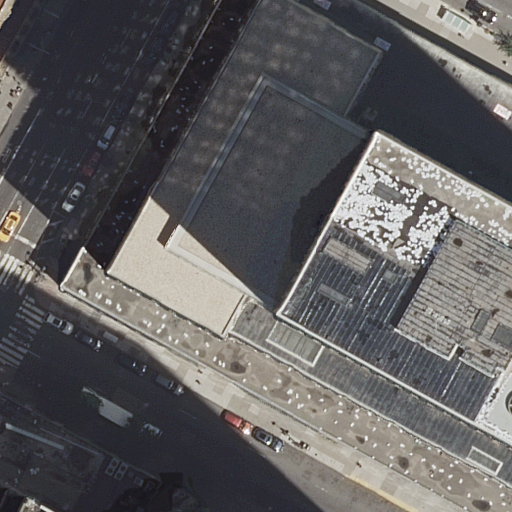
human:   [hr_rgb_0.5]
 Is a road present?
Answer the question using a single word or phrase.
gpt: yes

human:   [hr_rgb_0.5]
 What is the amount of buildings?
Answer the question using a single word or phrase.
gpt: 3

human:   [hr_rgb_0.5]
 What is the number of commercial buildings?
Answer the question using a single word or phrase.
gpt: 0

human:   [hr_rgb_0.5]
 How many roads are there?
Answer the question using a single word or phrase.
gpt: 2

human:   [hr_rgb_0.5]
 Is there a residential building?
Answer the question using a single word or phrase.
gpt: yes

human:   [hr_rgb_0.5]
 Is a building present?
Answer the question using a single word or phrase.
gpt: yes

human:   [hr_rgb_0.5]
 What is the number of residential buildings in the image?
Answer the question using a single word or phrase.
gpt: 3

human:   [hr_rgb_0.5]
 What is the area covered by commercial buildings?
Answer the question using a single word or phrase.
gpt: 0m2

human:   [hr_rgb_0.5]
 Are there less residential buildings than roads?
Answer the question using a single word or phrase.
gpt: no

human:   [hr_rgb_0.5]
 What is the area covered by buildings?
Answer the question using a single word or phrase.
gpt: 6325m2

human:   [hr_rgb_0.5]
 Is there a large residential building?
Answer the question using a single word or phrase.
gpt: yes

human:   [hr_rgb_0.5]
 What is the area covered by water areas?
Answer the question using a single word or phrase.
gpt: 0m2

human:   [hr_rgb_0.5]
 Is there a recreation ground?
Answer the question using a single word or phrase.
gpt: no

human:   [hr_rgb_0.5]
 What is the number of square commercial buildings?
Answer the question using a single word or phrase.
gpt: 0

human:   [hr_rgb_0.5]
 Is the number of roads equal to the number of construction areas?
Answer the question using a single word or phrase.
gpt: no

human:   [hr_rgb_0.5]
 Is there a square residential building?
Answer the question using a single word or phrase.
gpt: no

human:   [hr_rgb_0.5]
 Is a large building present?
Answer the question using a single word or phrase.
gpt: yes

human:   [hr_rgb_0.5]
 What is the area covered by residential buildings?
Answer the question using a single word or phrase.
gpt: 6325m2

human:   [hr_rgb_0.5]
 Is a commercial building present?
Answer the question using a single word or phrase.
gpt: no

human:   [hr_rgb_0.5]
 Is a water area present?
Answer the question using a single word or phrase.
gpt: no

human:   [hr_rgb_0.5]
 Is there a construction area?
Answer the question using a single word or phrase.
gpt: no

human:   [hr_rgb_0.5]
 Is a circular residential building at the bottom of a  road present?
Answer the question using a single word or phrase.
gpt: no

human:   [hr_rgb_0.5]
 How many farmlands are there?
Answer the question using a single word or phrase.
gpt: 0

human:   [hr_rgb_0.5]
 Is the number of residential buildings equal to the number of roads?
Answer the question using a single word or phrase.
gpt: no

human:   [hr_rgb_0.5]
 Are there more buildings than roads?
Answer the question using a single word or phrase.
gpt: yes

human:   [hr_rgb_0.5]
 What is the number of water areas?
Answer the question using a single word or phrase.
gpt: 0

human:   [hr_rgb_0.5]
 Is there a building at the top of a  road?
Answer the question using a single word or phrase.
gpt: yes

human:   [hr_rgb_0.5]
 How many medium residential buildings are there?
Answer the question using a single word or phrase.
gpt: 1

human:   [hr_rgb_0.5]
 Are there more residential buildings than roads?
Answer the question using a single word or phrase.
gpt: yes

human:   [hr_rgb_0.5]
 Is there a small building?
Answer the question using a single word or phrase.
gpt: no

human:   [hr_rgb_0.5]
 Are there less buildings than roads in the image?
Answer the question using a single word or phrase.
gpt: no

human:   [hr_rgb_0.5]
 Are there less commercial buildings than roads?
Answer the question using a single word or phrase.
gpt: yes

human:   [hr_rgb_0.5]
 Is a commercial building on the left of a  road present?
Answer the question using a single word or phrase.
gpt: no

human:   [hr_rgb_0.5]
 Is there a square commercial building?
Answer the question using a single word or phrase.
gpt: no

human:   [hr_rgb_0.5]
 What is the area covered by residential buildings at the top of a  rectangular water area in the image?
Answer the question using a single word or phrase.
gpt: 0m2

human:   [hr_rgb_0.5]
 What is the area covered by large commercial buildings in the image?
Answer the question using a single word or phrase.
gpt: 0m2

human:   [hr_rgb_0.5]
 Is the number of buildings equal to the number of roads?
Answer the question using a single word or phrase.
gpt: no

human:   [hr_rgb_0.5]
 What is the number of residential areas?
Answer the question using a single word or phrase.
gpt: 0

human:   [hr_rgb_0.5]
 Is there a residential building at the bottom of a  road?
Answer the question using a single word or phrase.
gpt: yes

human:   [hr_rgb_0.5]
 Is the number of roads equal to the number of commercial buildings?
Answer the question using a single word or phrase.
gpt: no

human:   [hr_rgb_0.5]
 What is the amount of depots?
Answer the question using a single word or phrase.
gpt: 0

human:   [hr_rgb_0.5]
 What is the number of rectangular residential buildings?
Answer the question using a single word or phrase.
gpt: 3

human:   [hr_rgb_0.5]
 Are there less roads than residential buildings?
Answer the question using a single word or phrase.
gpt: yes

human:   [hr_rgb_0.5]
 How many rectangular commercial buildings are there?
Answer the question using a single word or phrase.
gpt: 0

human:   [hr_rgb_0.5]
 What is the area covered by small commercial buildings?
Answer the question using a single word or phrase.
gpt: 0m2

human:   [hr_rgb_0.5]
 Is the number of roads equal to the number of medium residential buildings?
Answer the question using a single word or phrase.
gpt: no

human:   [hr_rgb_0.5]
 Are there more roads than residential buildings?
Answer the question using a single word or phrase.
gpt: no

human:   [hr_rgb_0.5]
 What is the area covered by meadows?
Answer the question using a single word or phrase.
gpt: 0m2

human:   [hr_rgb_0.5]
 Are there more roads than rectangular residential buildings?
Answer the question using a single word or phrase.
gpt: no

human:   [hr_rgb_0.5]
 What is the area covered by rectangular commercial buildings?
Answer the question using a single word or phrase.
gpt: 0m2

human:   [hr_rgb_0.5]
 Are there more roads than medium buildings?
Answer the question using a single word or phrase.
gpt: yes

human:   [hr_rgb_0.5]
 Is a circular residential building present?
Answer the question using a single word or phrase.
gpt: no

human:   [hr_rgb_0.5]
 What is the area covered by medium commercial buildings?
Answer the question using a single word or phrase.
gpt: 0m2

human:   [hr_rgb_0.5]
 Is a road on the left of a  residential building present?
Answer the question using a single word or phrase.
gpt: yes

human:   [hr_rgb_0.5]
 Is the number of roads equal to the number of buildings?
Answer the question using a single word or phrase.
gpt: no

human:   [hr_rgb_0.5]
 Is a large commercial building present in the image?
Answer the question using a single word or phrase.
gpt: no

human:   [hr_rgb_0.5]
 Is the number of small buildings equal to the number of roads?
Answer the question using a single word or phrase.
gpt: no

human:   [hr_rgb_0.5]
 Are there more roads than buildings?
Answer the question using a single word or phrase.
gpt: no

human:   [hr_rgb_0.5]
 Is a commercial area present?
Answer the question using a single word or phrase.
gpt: no

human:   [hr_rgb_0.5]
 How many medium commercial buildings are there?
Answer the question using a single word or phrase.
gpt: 0

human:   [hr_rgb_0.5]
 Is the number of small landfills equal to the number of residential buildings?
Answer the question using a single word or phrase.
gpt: no

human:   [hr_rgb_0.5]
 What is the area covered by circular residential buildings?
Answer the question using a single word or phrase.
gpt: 0m2

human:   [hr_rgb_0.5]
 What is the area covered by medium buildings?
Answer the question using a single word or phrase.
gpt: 477m2

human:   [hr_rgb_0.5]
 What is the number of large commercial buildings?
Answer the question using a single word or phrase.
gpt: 0